Question: The below code enables me to turn the user's GPS on and off at will but at times this doesn't work correctly, although the icon for GPS scanning will be at the top of the screen in the user's notification bar the . Making verifications like (isProviderEnabled(LocationManager.GPS_PROVIDER);) not detect whether or not GPS is enabled.
Code used to enable GPS:
'''
Intent intent = new Intent("android.location.GPS_ENABLED_CHANGE");
intent.putExtra("enabled", true);
sendBroadcast(intent);
'''
Screenshot:
>
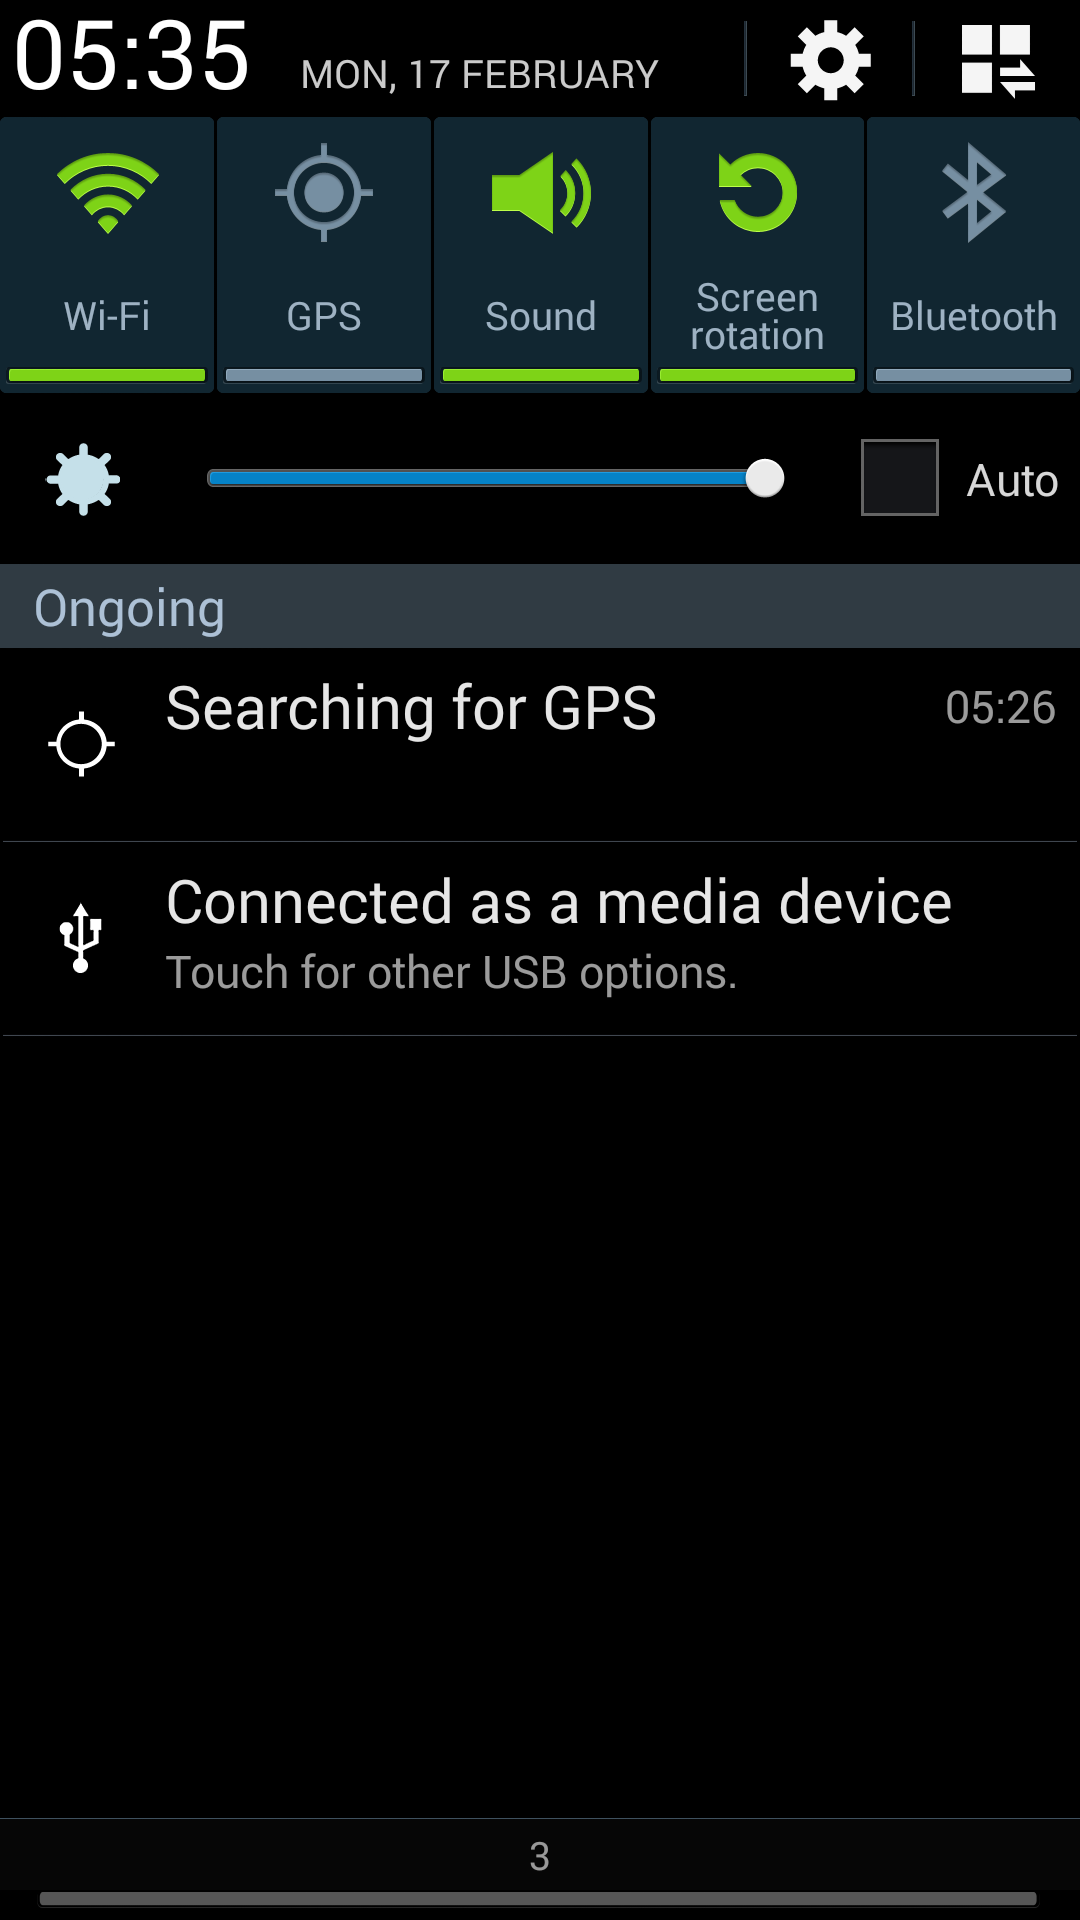
Answer: refer this link:
Its sdk version problem.
higher version doesnt support this intent.
<URL>